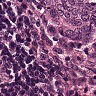
Metastatic tissue present: yes